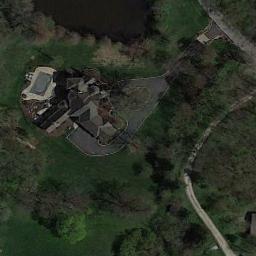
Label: sparse_residential